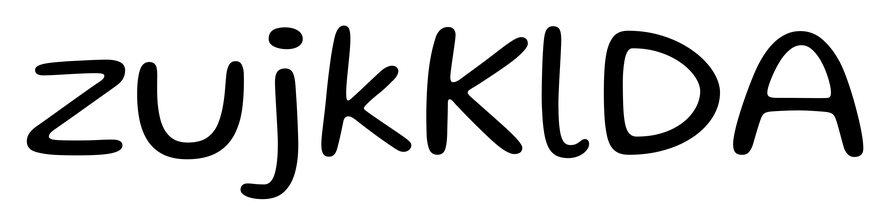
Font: Gluten_Light